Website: macys
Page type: customer-info-address
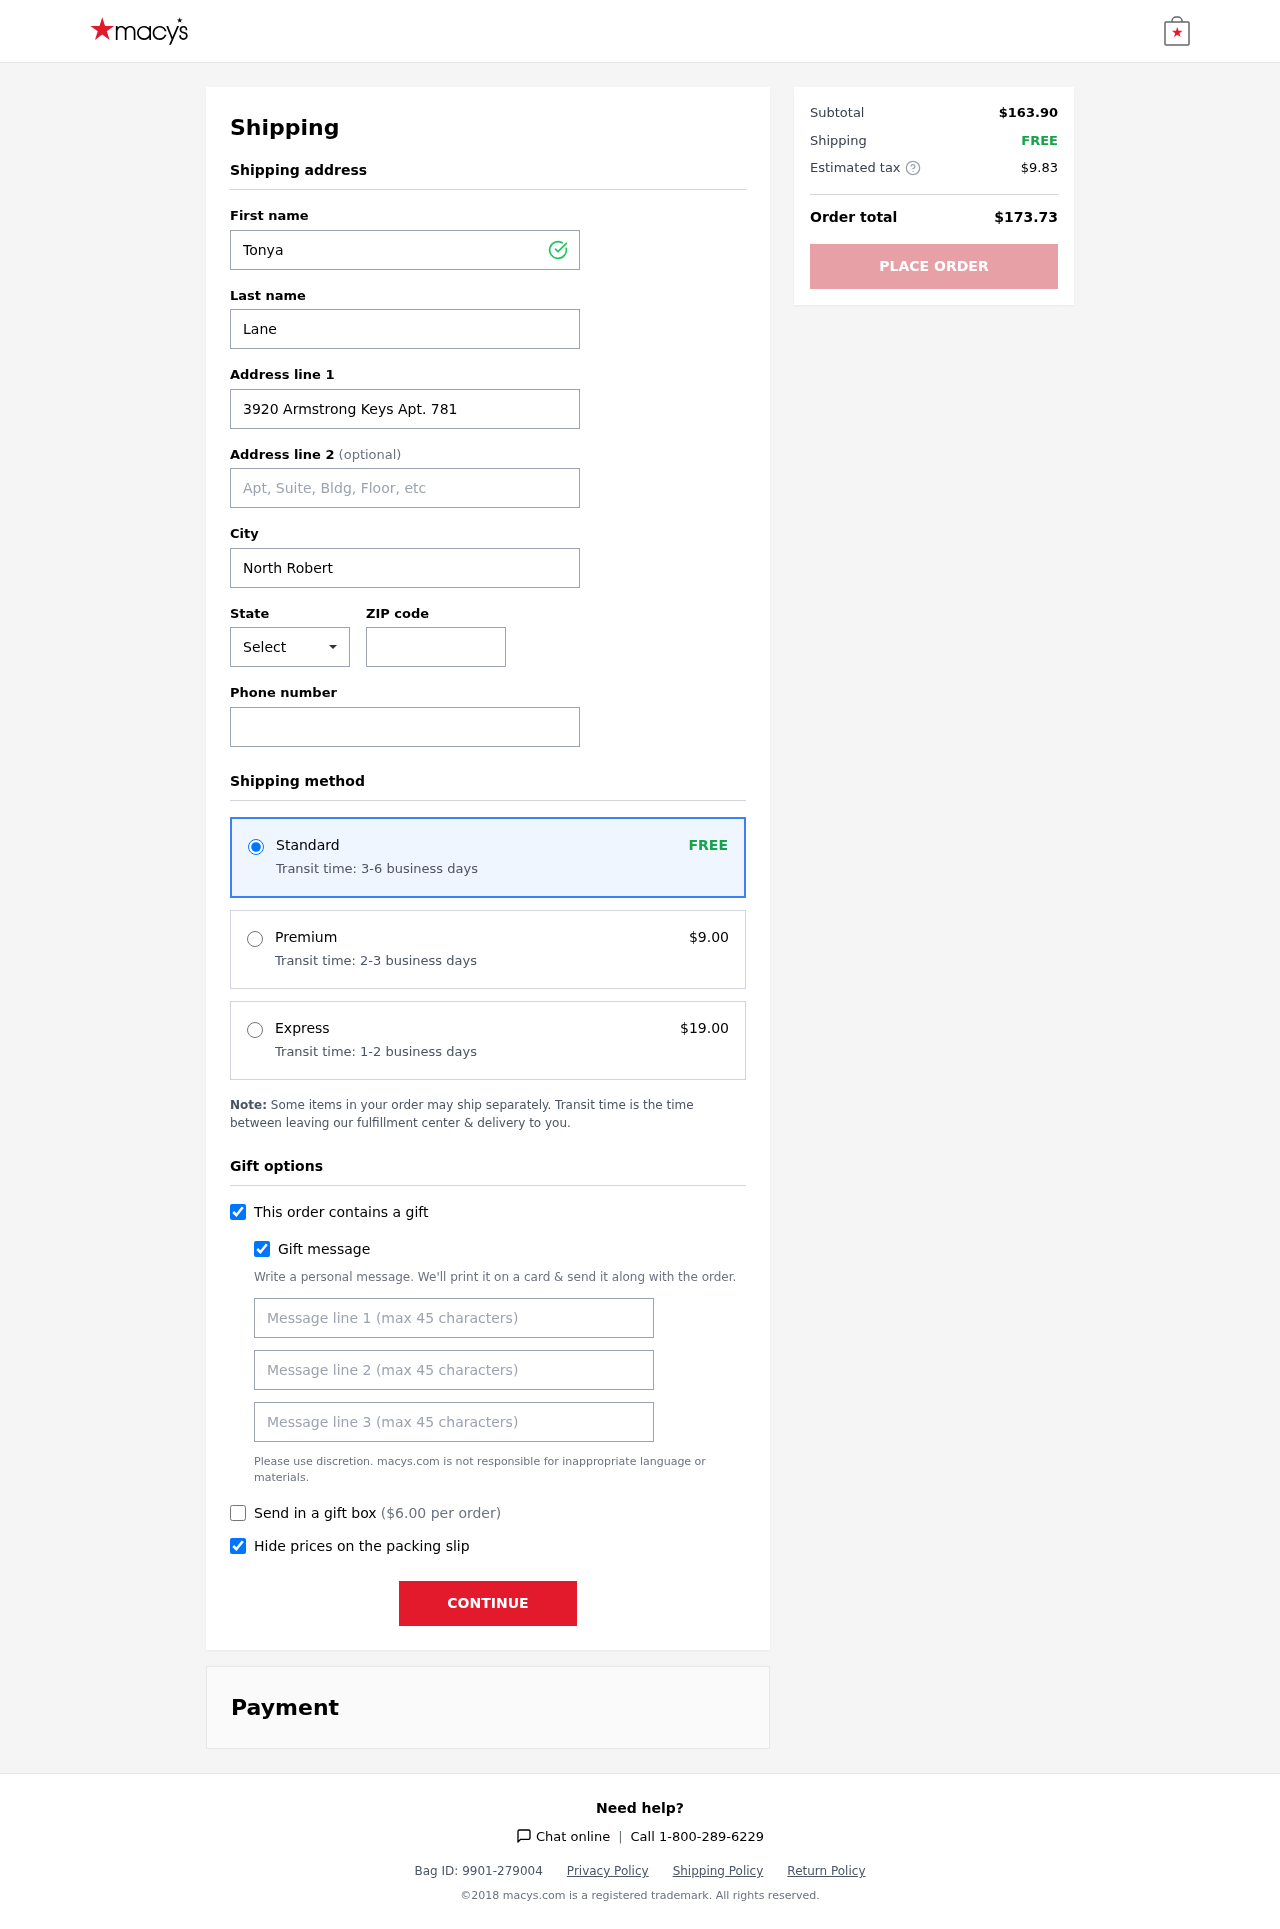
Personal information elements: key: PII_CITY
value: North Robert
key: PII_FIRSTNAME
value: Tonya
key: PII_GIFT_MESSAGE
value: Happy birthday, Stephanie! I saw these gorgeous Chelsea boots in pale blue and immediately thought of you—perfect for all your adventures ahead! I hope they bring a little extra joy to your special day!  Tonya
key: PII_LASTNAME
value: Lane
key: PII_PHONE
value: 3328227684
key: PII_POSTCODE
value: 49123
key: PII_STATE_ABBR
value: MS
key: PII_STREET
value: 3920 Armstrong Keys Apt. 781
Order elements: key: ORDER_SHIPPING_STANDARD
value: FREE
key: ORDER_SHIPPING_STANDARD_TIME
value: Transit time: 3-6 business days
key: ORDER_SHIPPING_PREMIUM
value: $9.00
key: ORDER_SHIPPING_PREMIUM_TIME
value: Transit time: 2-3 business days
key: ORDER_SHIPPING_EXPRESS
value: $19.00
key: ORDER_SHIPPING_EXPRESS_TIME
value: Transit time: 1-2 business days
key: ORDER_GIFT_BOX_FEE
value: $6.00
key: ORDER_SUBTOTAL
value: $163.90
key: ORDER_SHIPPING_COST
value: FREE
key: ORDER_TAX
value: $9.83
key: ORDER_TOTAL
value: $173.73